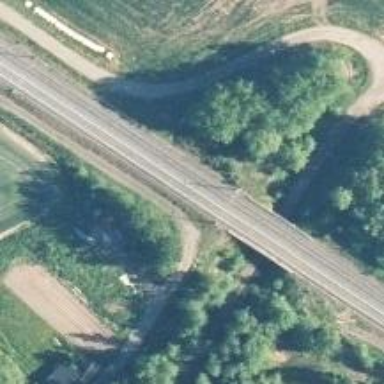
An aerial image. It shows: Bridge with railway tracks. The electrified line has continuous contact line.